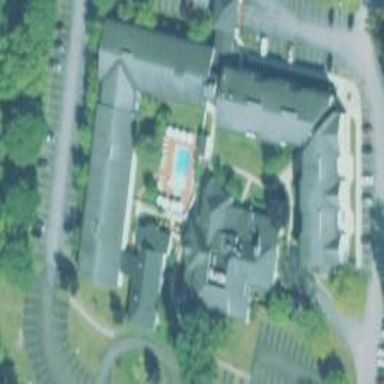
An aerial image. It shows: Hotel building.